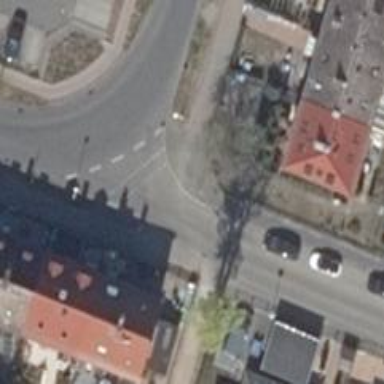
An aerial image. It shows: Road with "give way" sign.